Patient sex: M
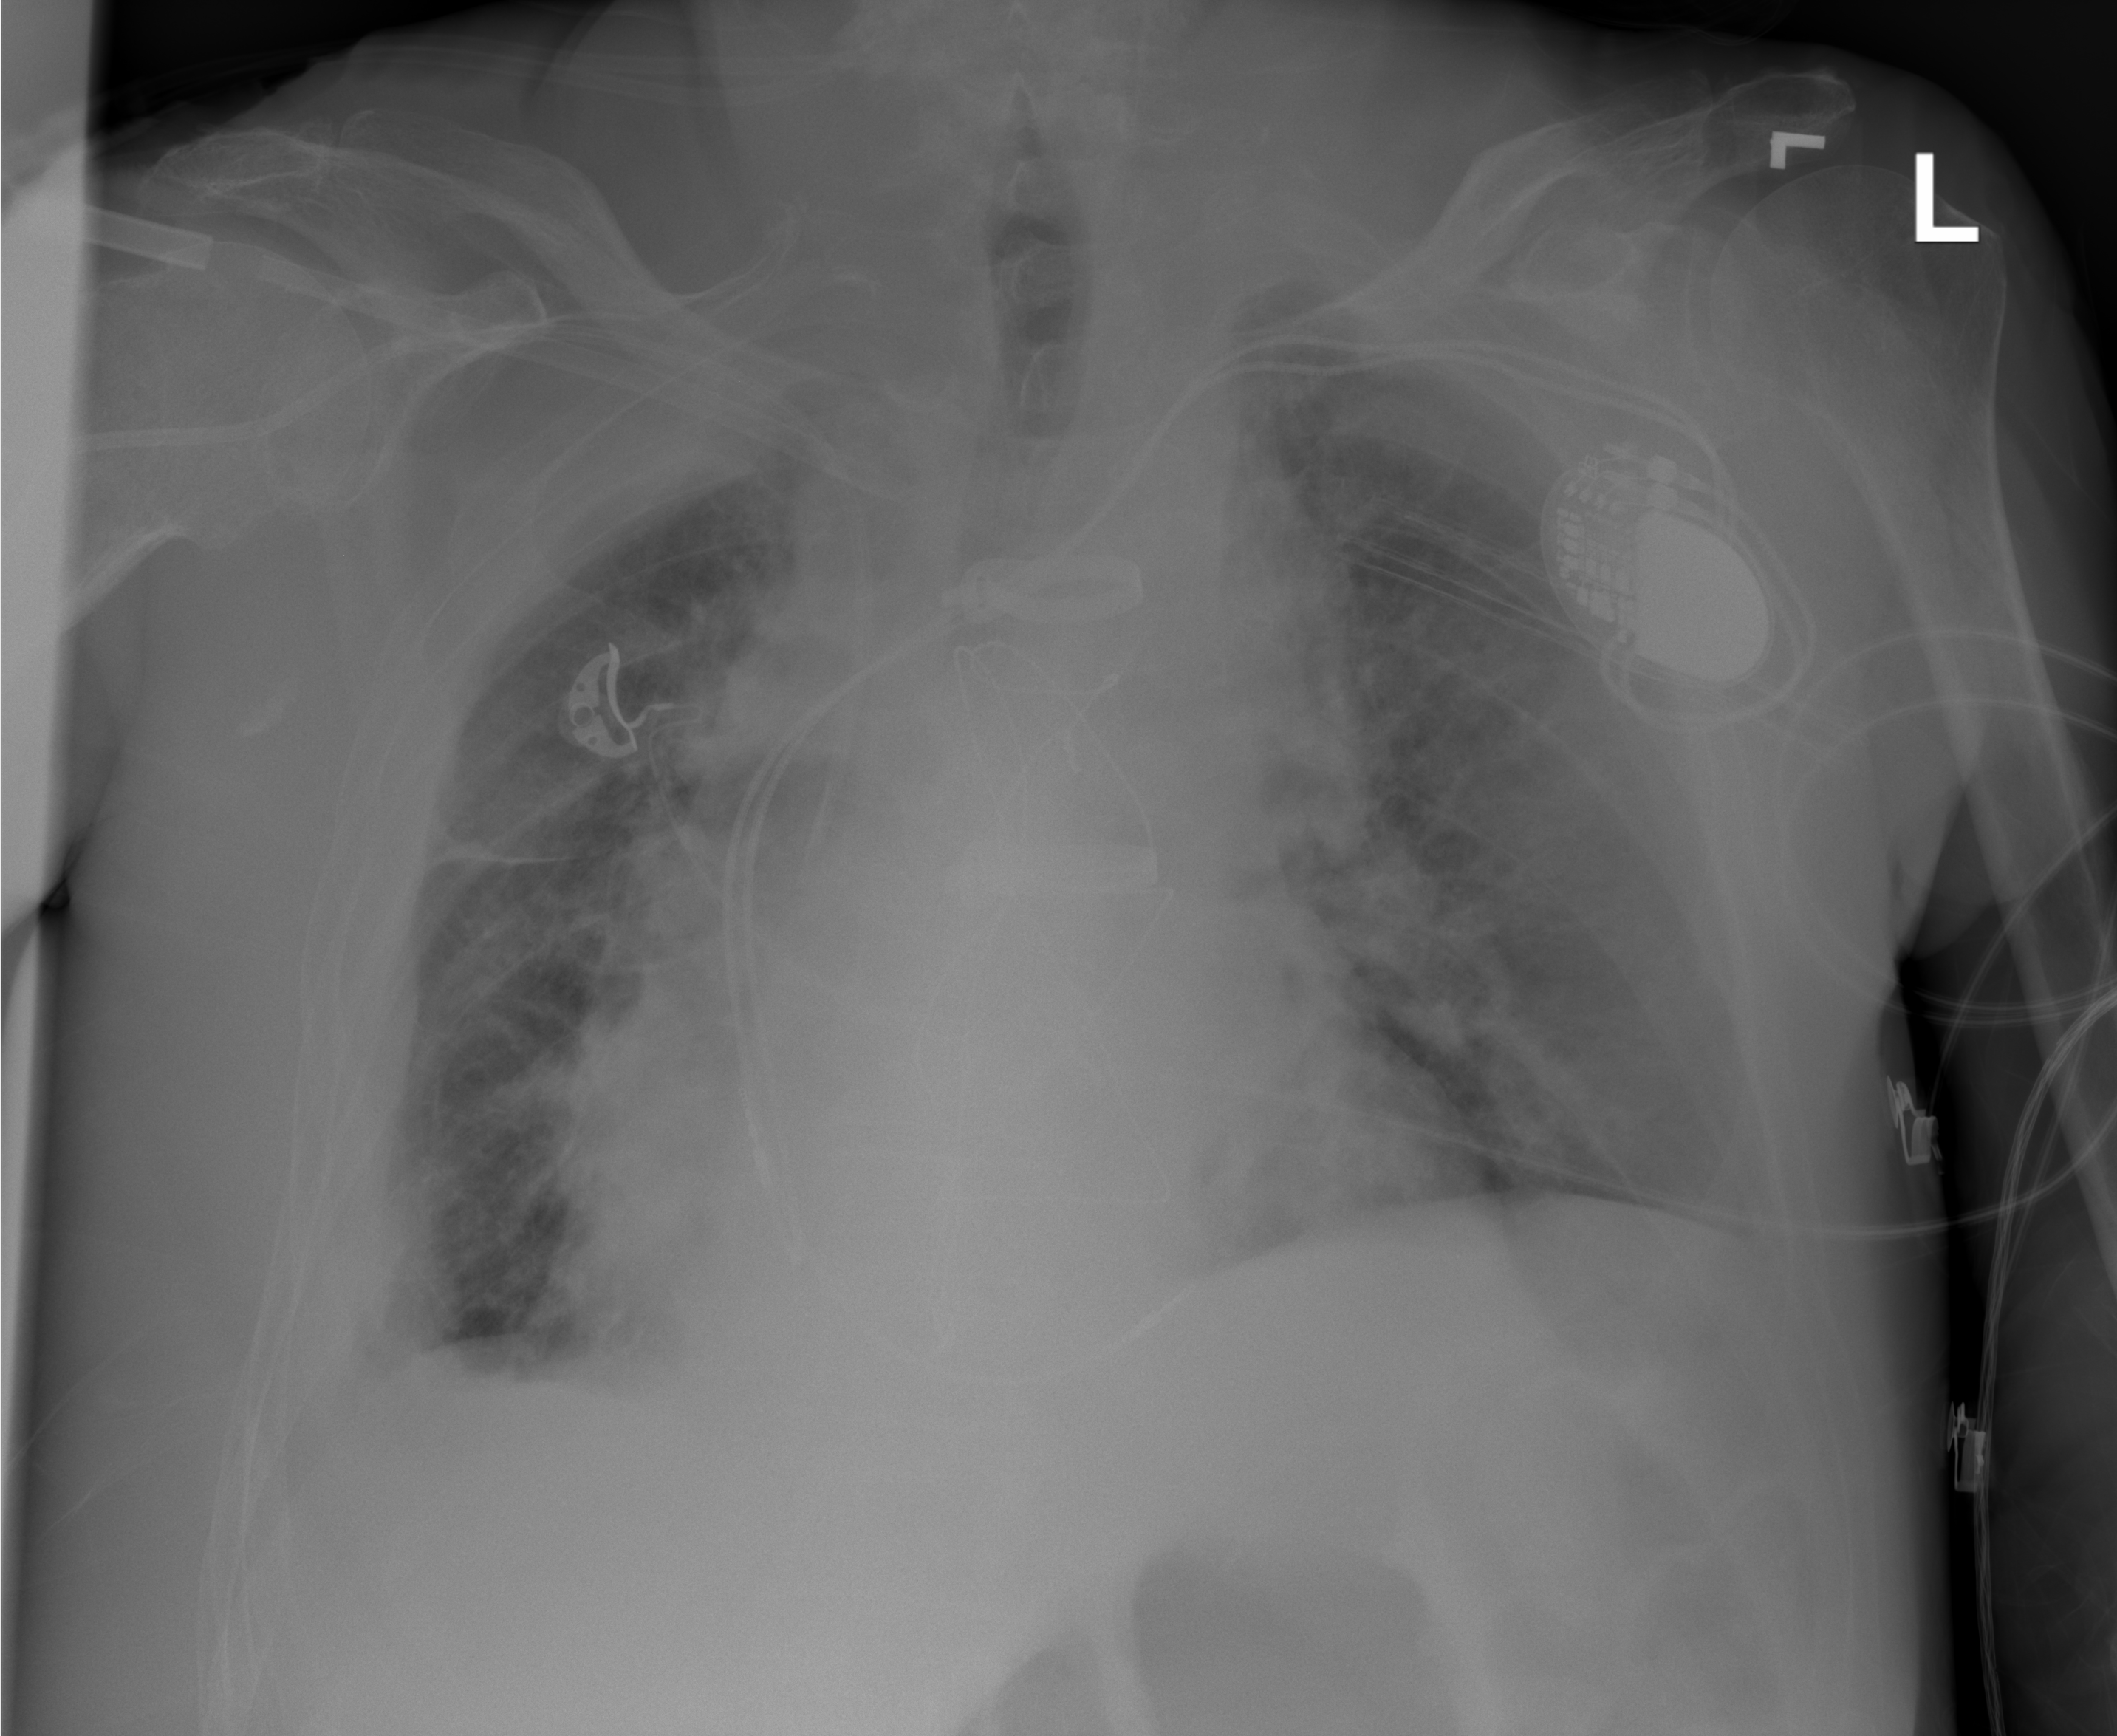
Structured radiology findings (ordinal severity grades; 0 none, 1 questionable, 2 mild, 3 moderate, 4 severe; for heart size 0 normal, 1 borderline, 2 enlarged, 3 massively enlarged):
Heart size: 0
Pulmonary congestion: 0
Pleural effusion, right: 3
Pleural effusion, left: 2
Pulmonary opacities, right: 0
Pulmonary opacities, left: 0
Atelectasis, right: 2
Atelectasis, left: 2